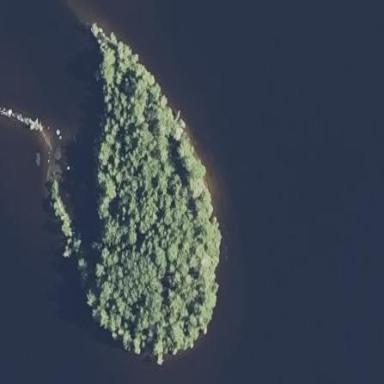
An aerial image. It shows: Island.